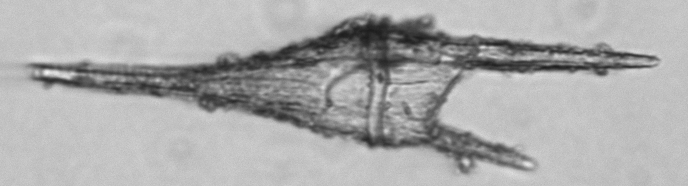
Label: Tripos_furca